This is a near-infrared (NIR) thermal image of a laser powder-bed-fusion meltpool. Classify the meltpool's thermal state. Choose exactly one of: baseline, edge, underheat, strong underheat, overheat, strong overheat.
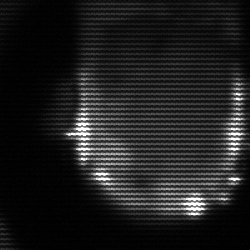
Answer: baseline